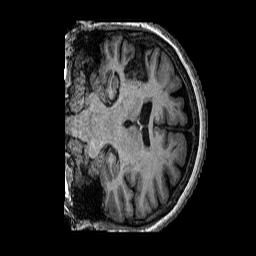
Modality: T1w
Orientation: coronal
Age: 62
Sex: female
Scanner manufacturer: siemens
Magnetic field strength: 3 T
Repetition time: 2.25 s
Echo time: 0.003 s